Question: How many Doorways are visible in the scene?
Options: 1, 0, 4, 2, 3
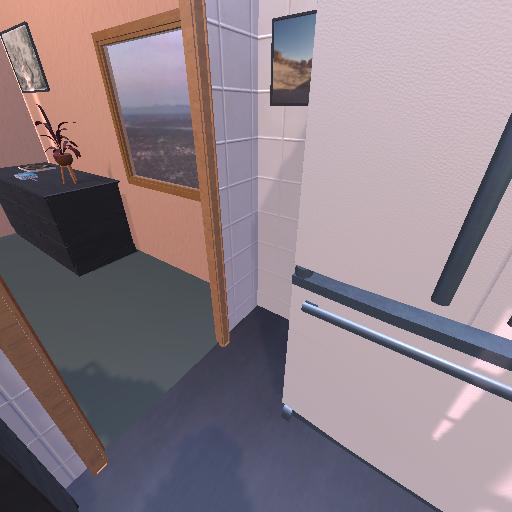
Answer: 1